Fundus camera: canon
Shooting center: optic_disc
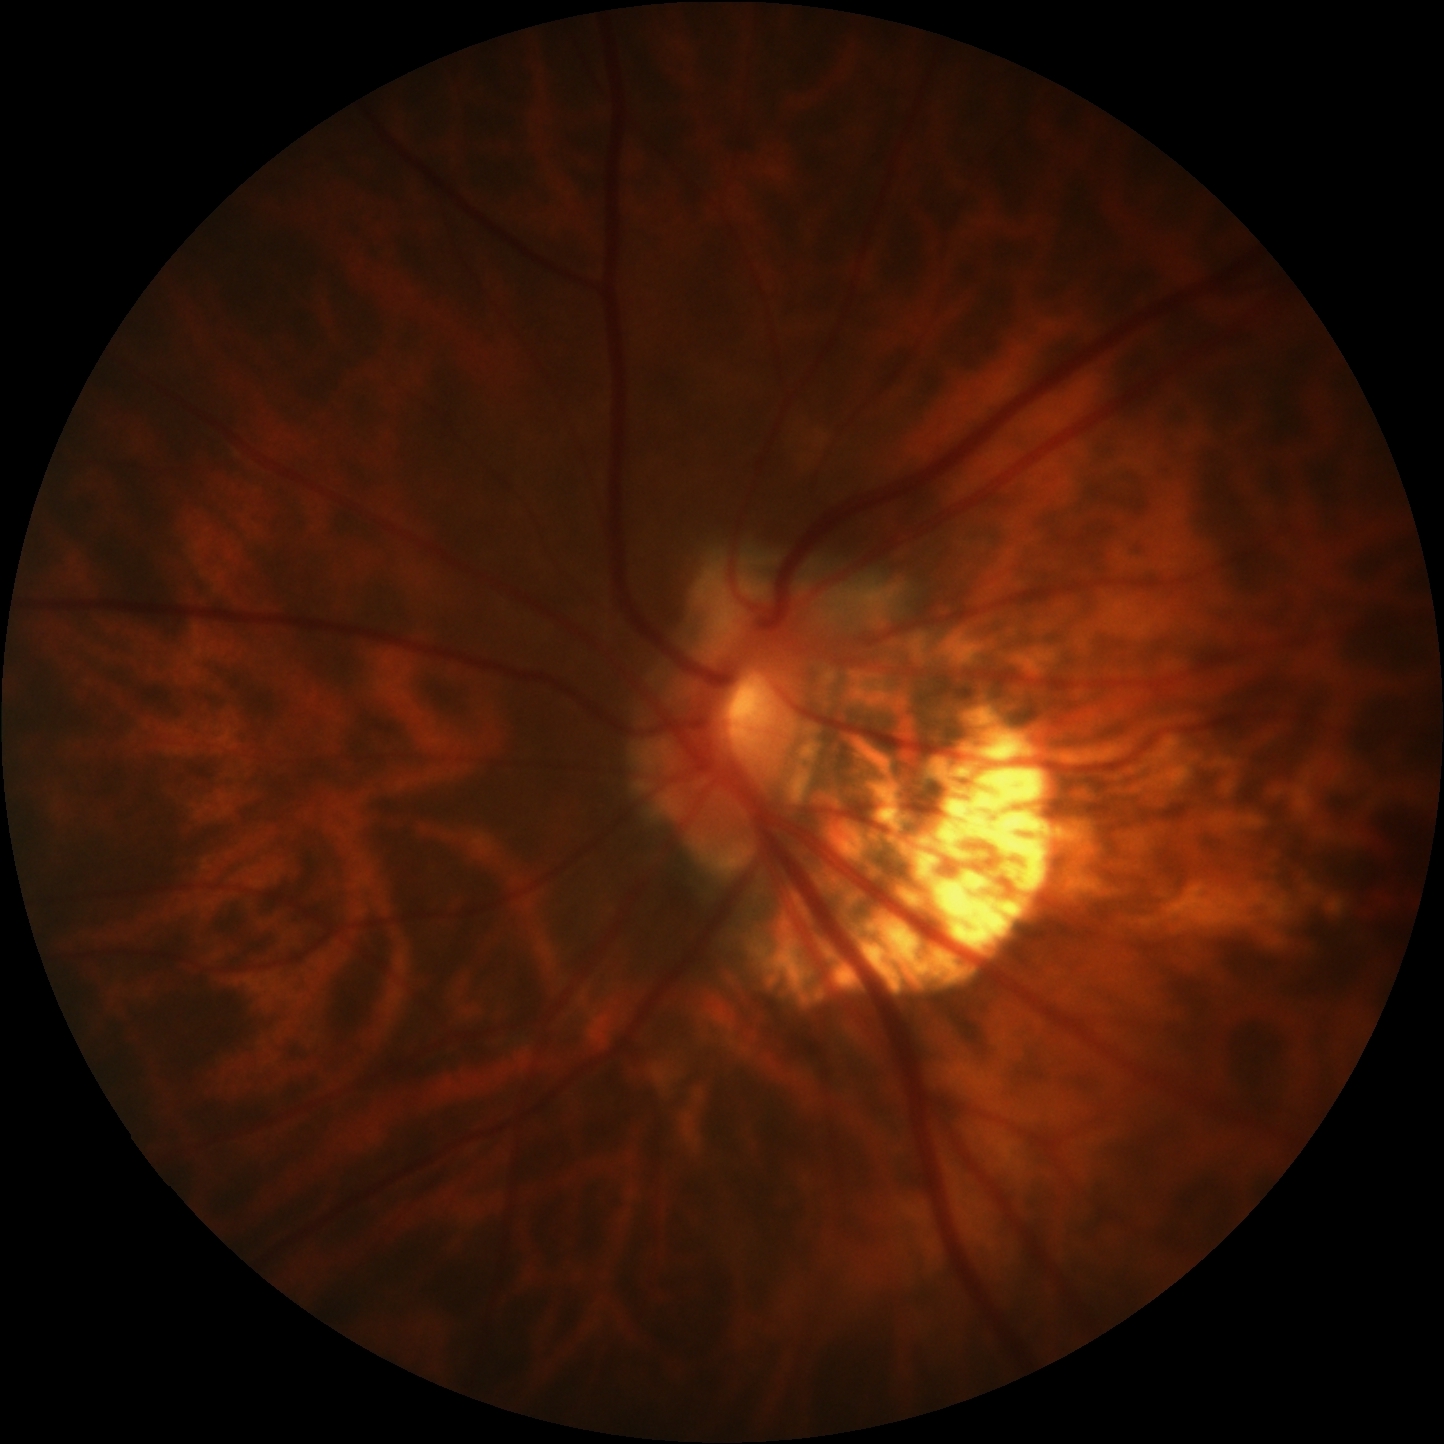
Pathologic myopia: yes
Patchy retinal atrophy: present
Retinal detachment: absent